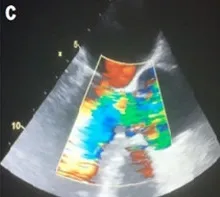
Transesophageal echocardiogram:. Short axis view of the aortic valve in systole showing the dissection flap (arrow), and ,right coronary artery arising from the false lumen of dissection (FL).
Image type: radiology (ultrasound)